Question: Ok, So I am implementing <URL>.

Now the thing is that I need the bottom bar to displayed above and not below the ad.
The layout of my page looks something like this:
'''
<?xml version="1.0" encoding="utf-8"?>
<RelativeLayout xmlns:android="http://schemas.android.com/apk/res/android"
style="@style/Fill" >
<LinearLayout
android:id="@+id/LL_app"
style="@style/Fill.RL"
android:layout_above="@+id/adView"
android:orientation="vertical" >
<ListView
android:id="@+id/XXX"
style="@style/FillWrap.List" />
<include layout="@layout/network_error" />
<include layout="@layout/error_no_live" />
</LinearLayout>
<include layout="@layout/ad_layout" />
</RelativeLayout>
'''
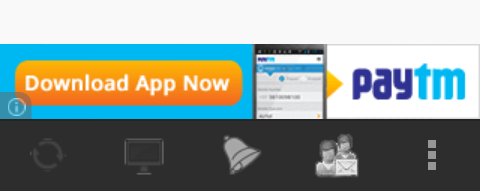
Answer: This cannot be done. The action bar exists outside of the content view available to your application. You are only able to place things below the top bar and above the split action bar (if present).
If you really need this, your best bet would be to create your own version of the split action bar in your layout with a 'LinearLayout' and set of 'Button's which use the normal themes the action bar would be using.